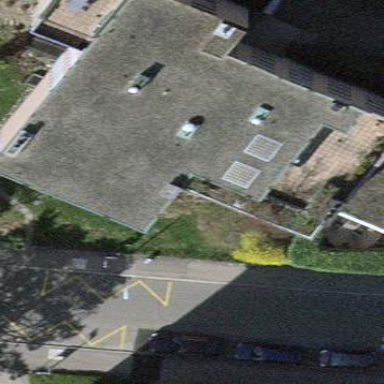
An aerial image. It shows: Building with flat roof.